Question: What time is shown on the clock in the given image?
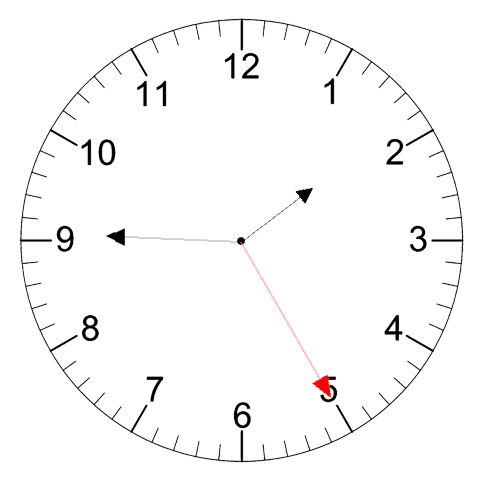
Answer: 01:45:25